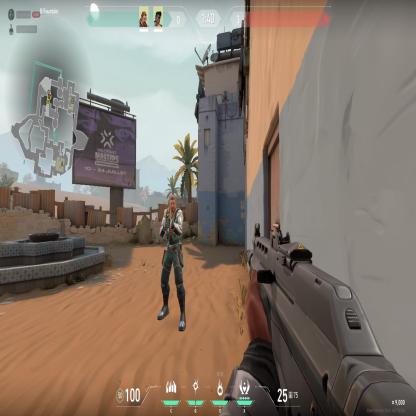
Label: teammate